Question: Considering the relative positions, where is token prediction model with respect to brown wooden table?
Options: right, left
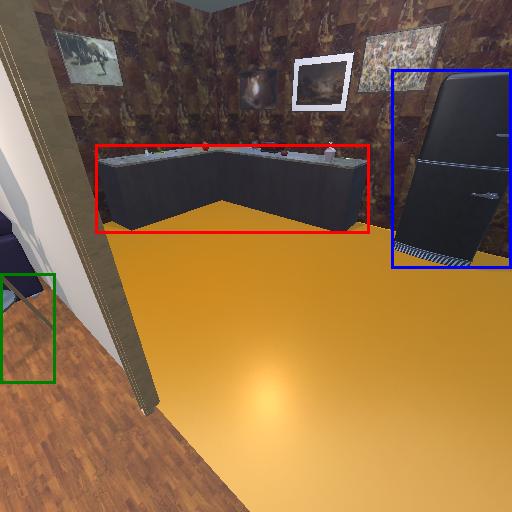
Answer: right